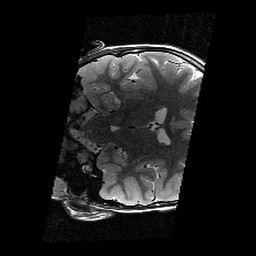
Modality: T2w
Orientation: coronal
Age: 9
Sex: male
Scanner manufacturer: siemens
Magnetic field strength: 3 T
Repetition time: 9.23 s
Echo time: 0.067 s